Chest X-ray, PA view. Patient: 39 years old, sex M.
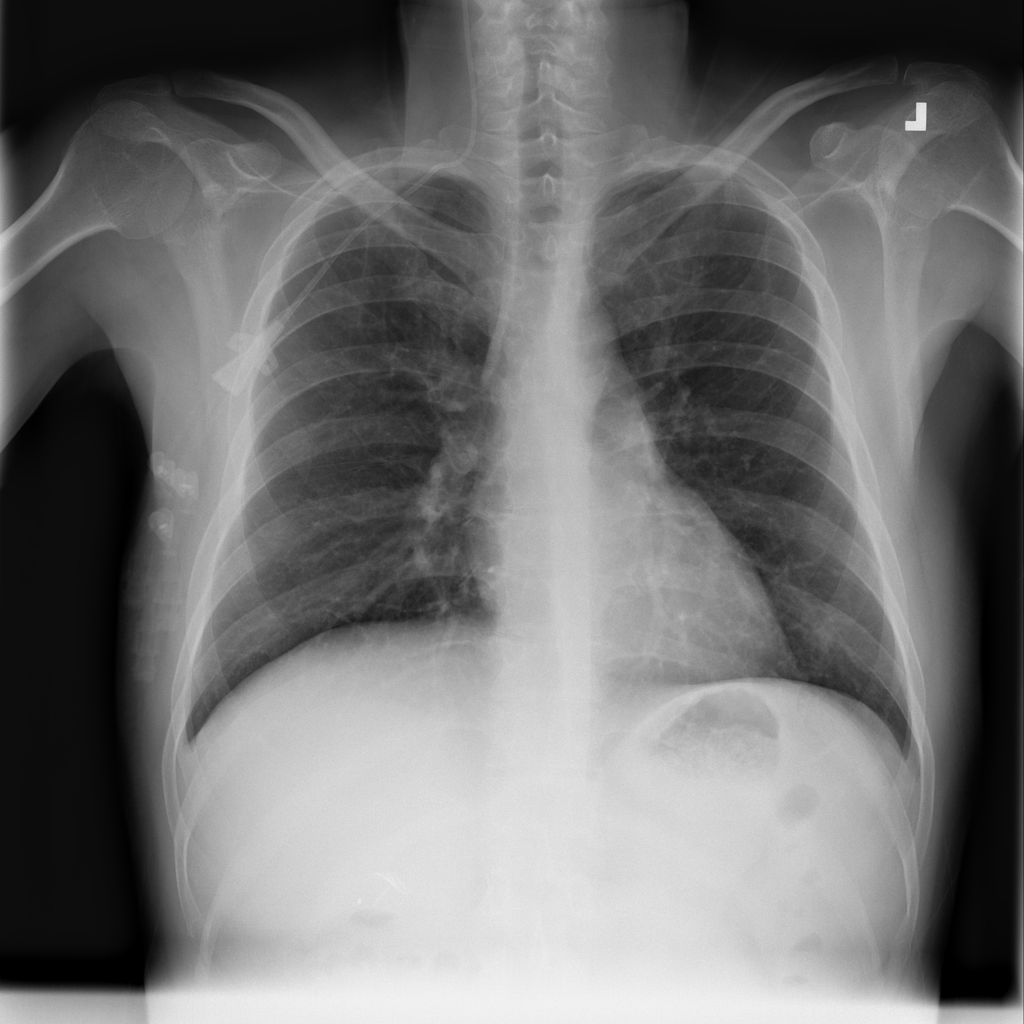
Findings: No Finding